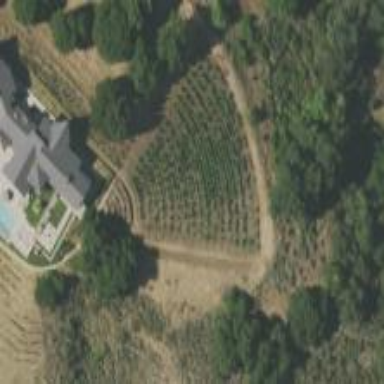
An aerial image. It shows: Vineyard where grapes are grown.